Aerial crown-view tile of a tropical tree (Barro Colorado Island, Panama), acquired 20250512:
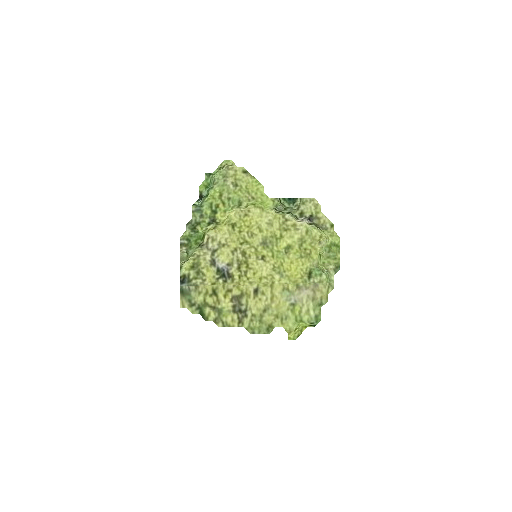
Species: Aiouea montana
GBIF accepted scientific name: Aiouea montana
Crown area: 29.66 m²